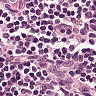
Metastatic tissue present: no